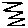
Label: zigzag